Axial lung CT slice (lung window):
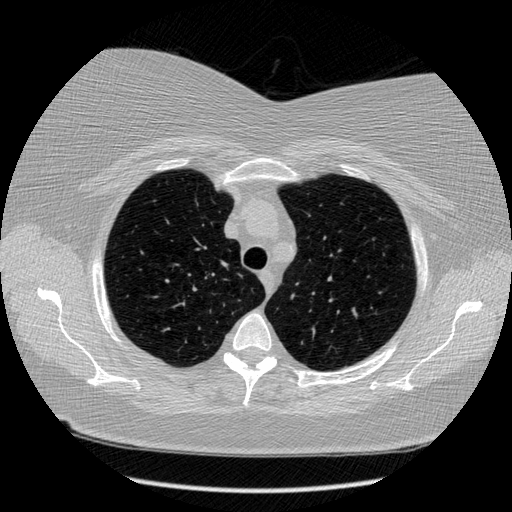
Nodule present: no